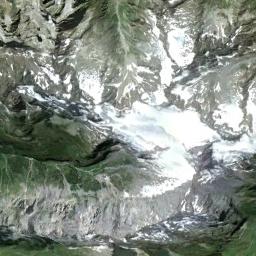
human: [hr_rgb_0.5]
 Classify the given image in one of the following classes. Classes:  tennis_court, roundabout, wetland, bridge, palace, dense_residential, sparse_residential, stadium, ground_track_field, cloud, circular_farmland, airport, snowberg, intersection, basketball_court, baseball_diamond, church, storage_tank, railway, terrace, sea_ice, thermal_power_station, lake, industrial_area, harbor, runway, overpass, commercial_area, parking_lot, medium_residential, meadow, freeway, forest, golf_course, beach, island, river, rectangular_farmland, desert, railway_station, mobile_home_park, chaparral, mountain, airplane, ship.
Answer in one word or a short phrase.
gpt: snowberg